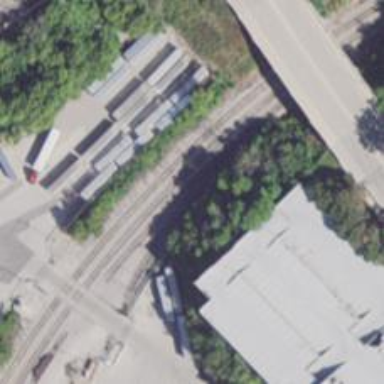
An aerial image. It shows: Rail spur service.